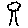
Label: tree